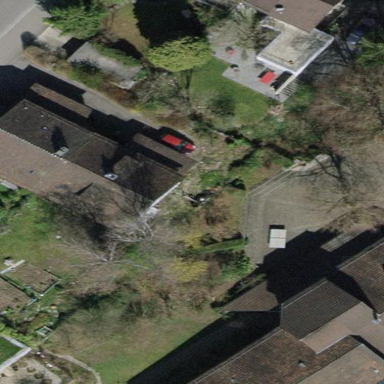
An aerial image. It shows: Semidetached house with tile roof.